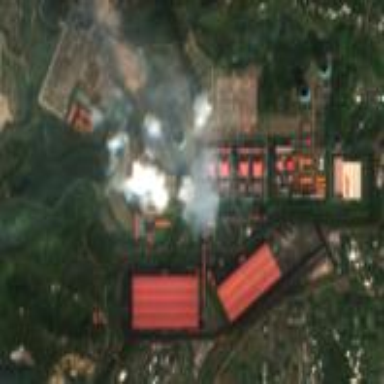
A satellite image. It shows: Industrial area with coal-powered plant.